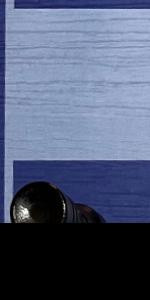
Label: Rook_Black